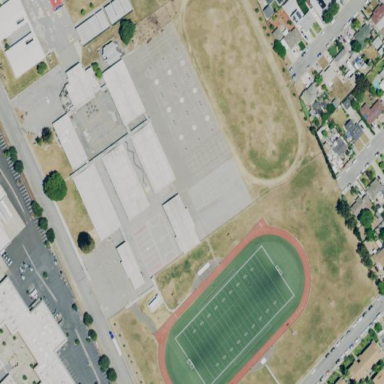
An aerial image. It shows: School.